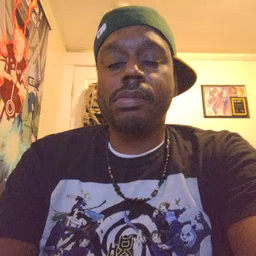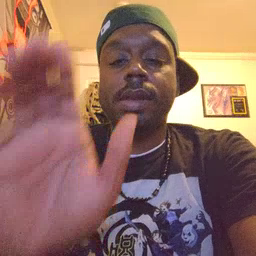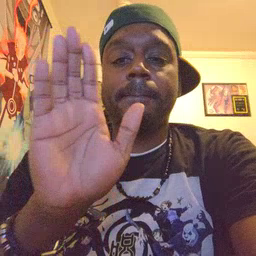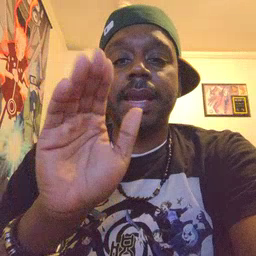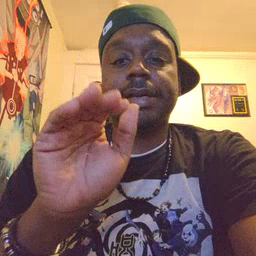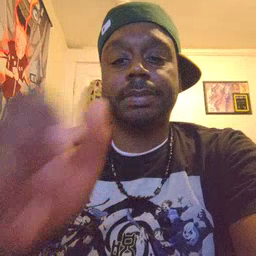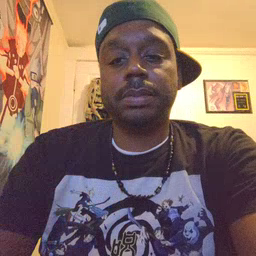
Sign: bye